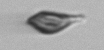
Label: Cryptophyta